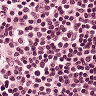
Metastatic tissue present: no